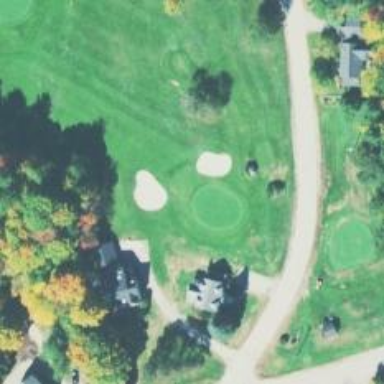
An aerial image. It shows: View of golf hole.